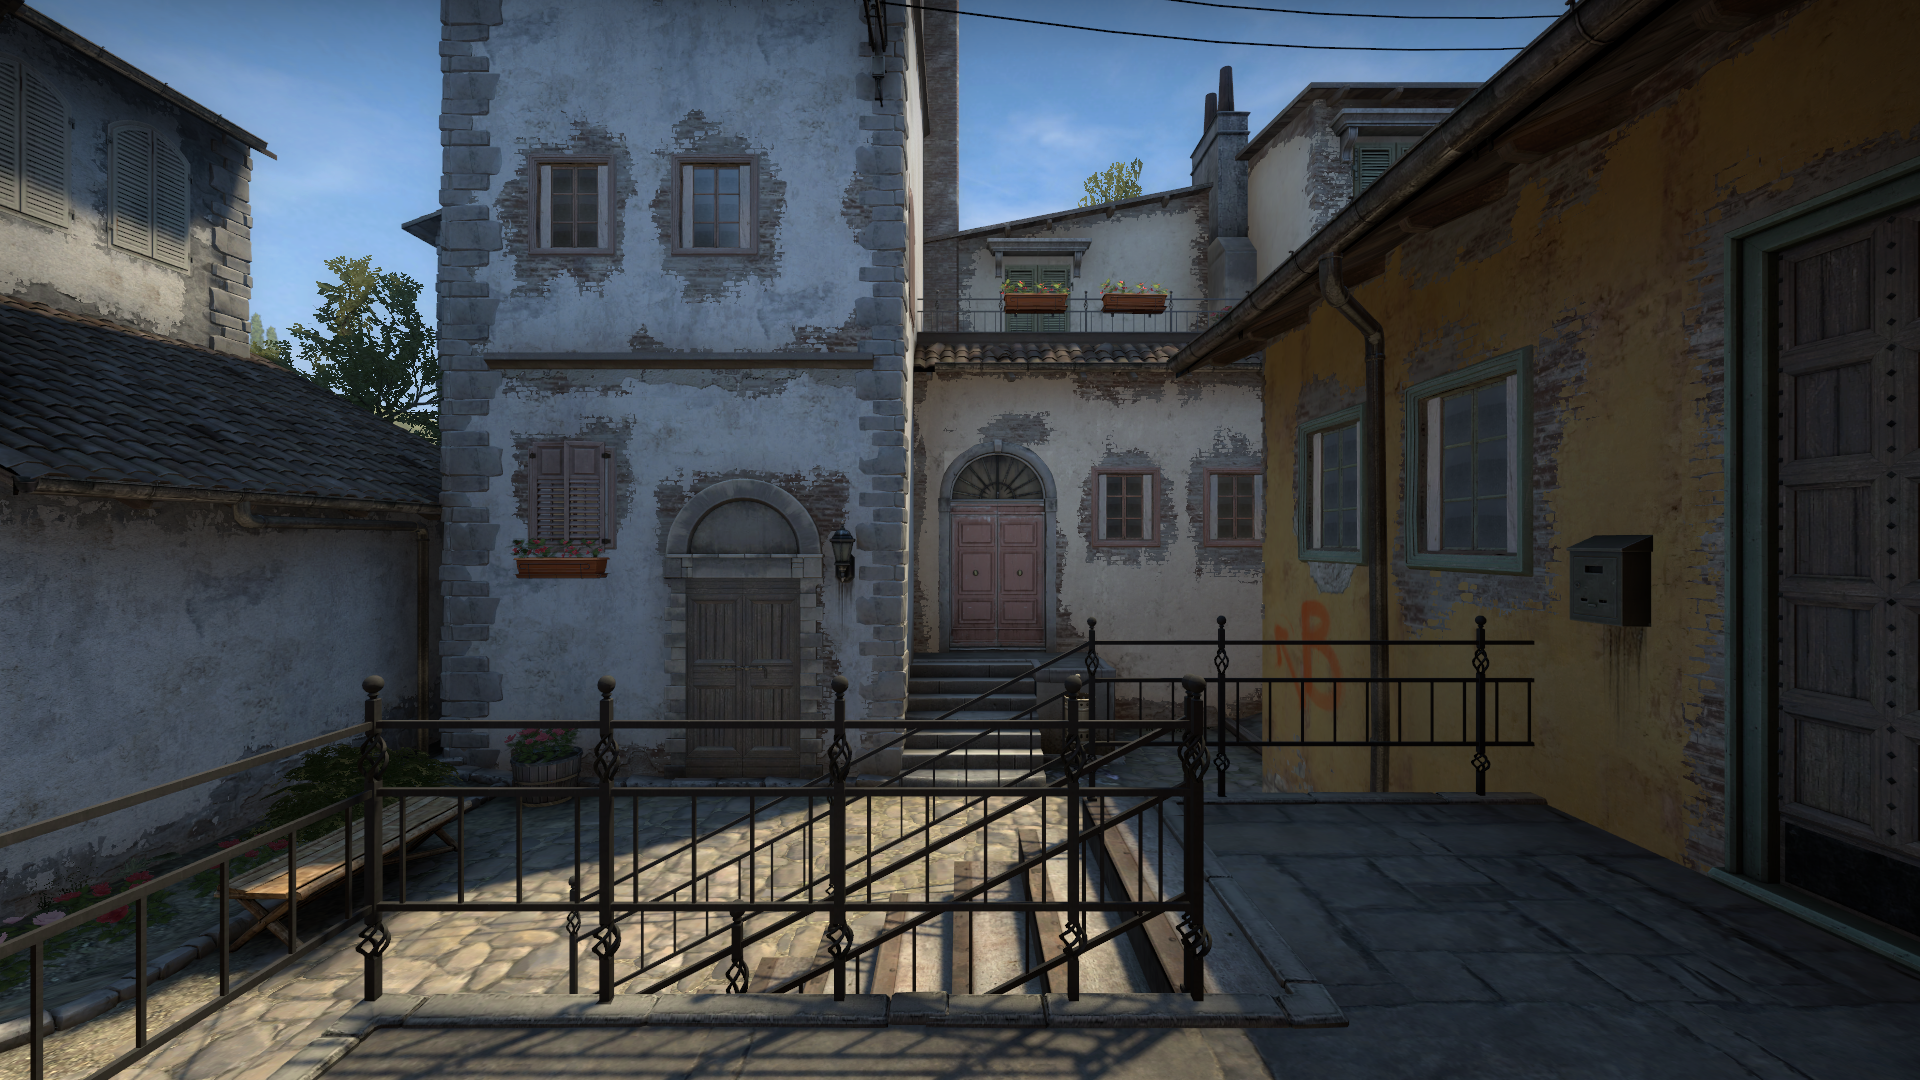
Map: de_inferno